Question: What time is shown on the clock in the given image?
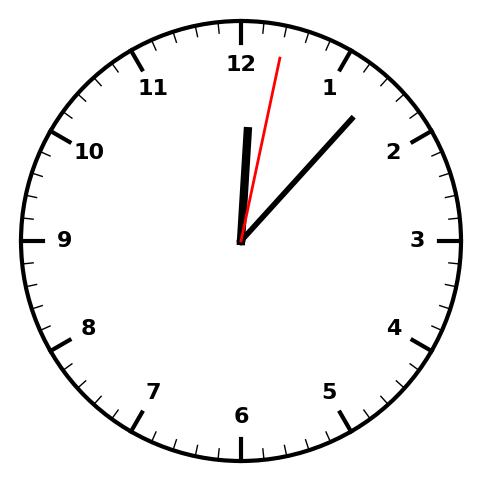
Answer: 12:07:02